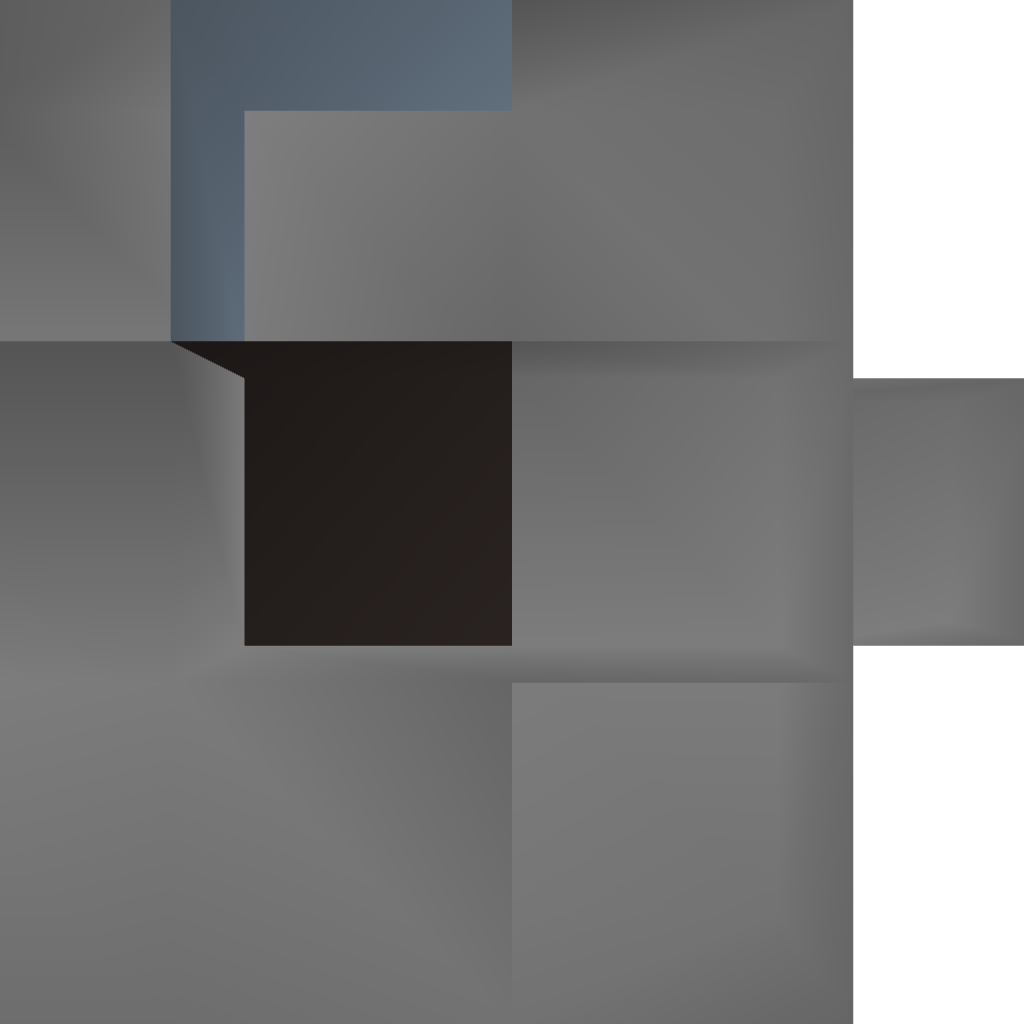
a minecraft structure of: defense machine